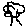
Label: tree